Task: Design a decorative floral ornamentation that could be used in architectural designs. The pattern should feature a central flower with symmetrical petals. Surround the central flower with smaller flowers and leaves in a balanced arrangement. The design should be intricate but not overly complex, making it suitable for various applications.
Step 254:
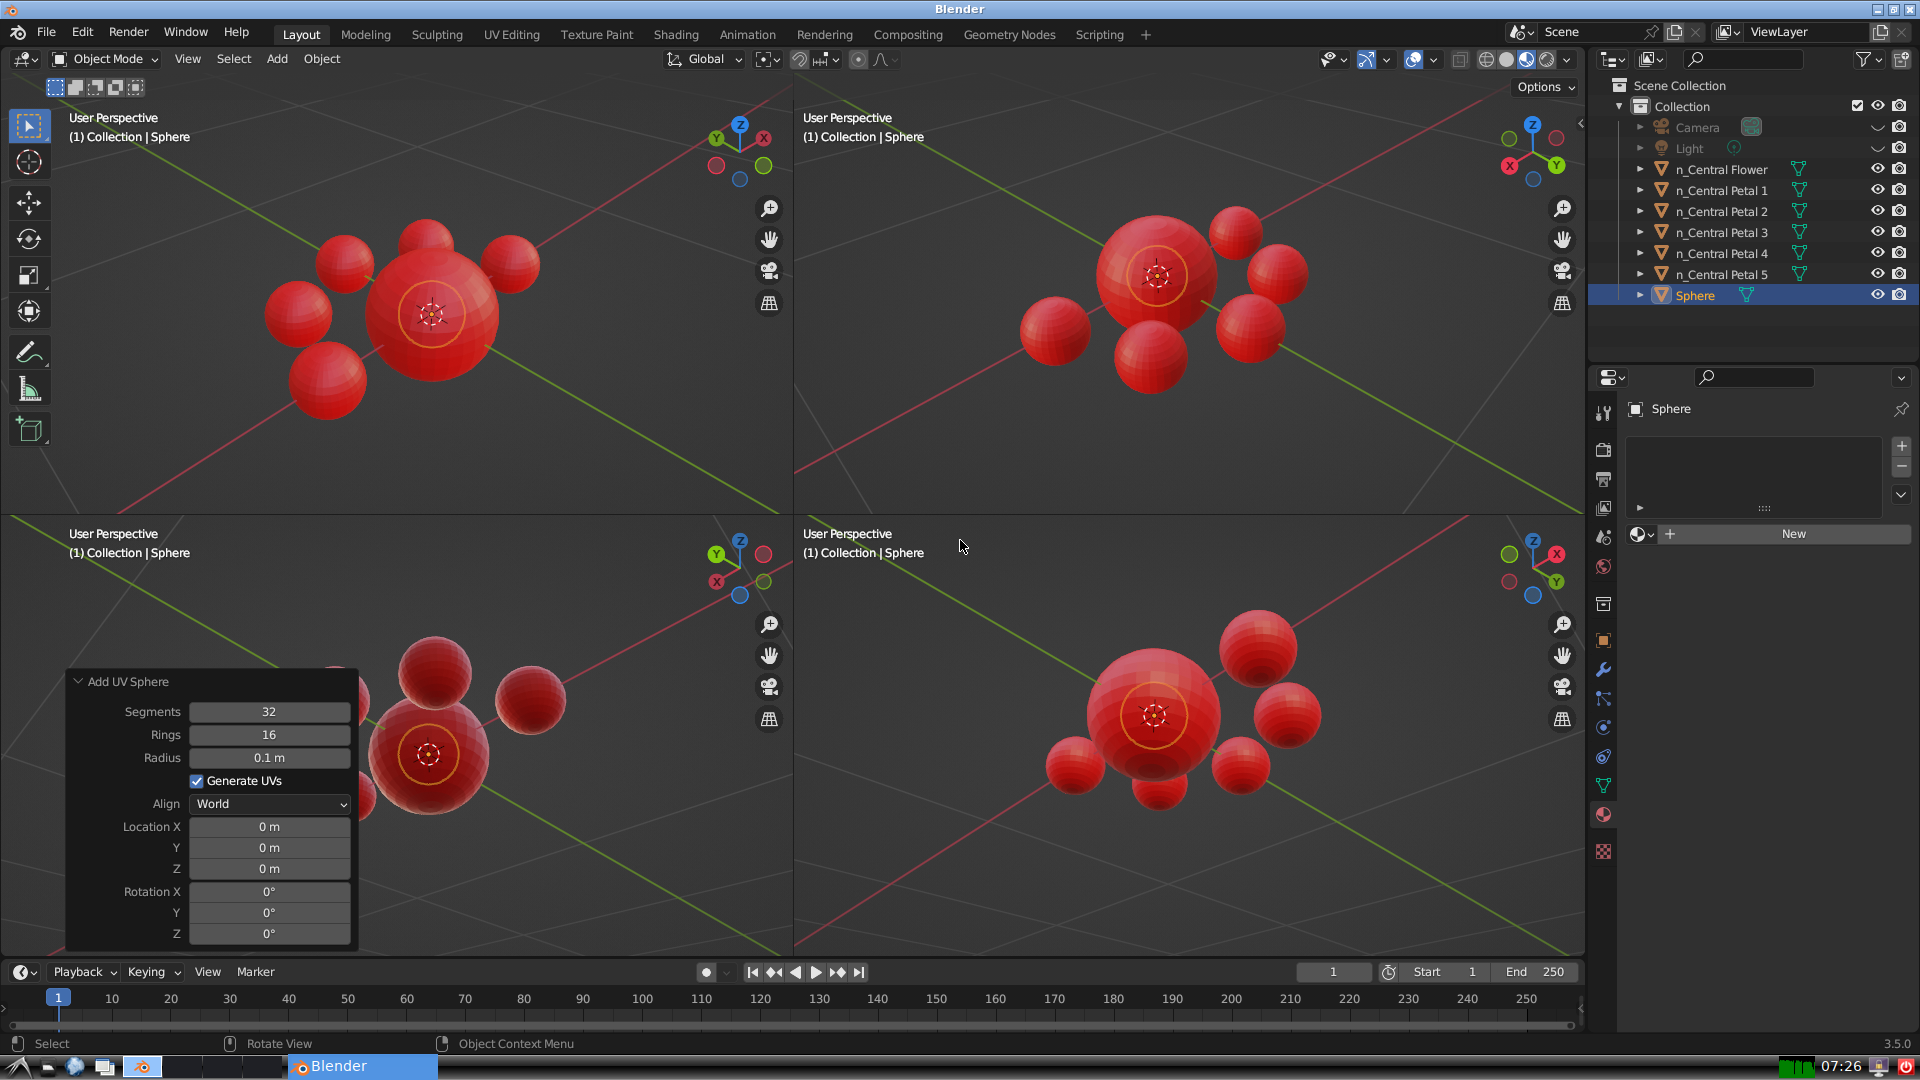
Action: {"key_press": ['Ctrl, Home']}